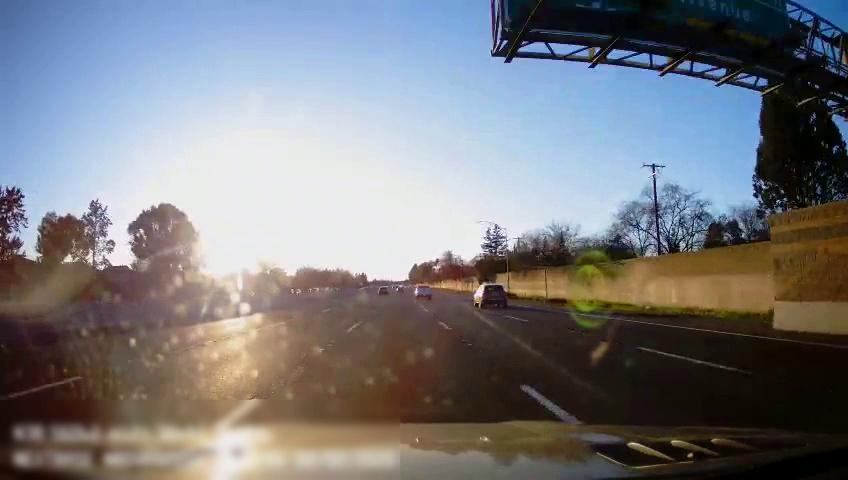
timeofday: Day
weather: Sunny
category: Drivable Space
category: Vehicles | Truck
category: Vehicles | SUV
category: Vehicles | SUV
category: Lanes | Alternate Lane
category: Lanes | Current Lane
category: Lanes | Current Lane
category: Lanes | Alternate Lane
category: Lanes | Alternate Lane
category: Traffic | Signs